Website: crate-barrel
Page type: cart
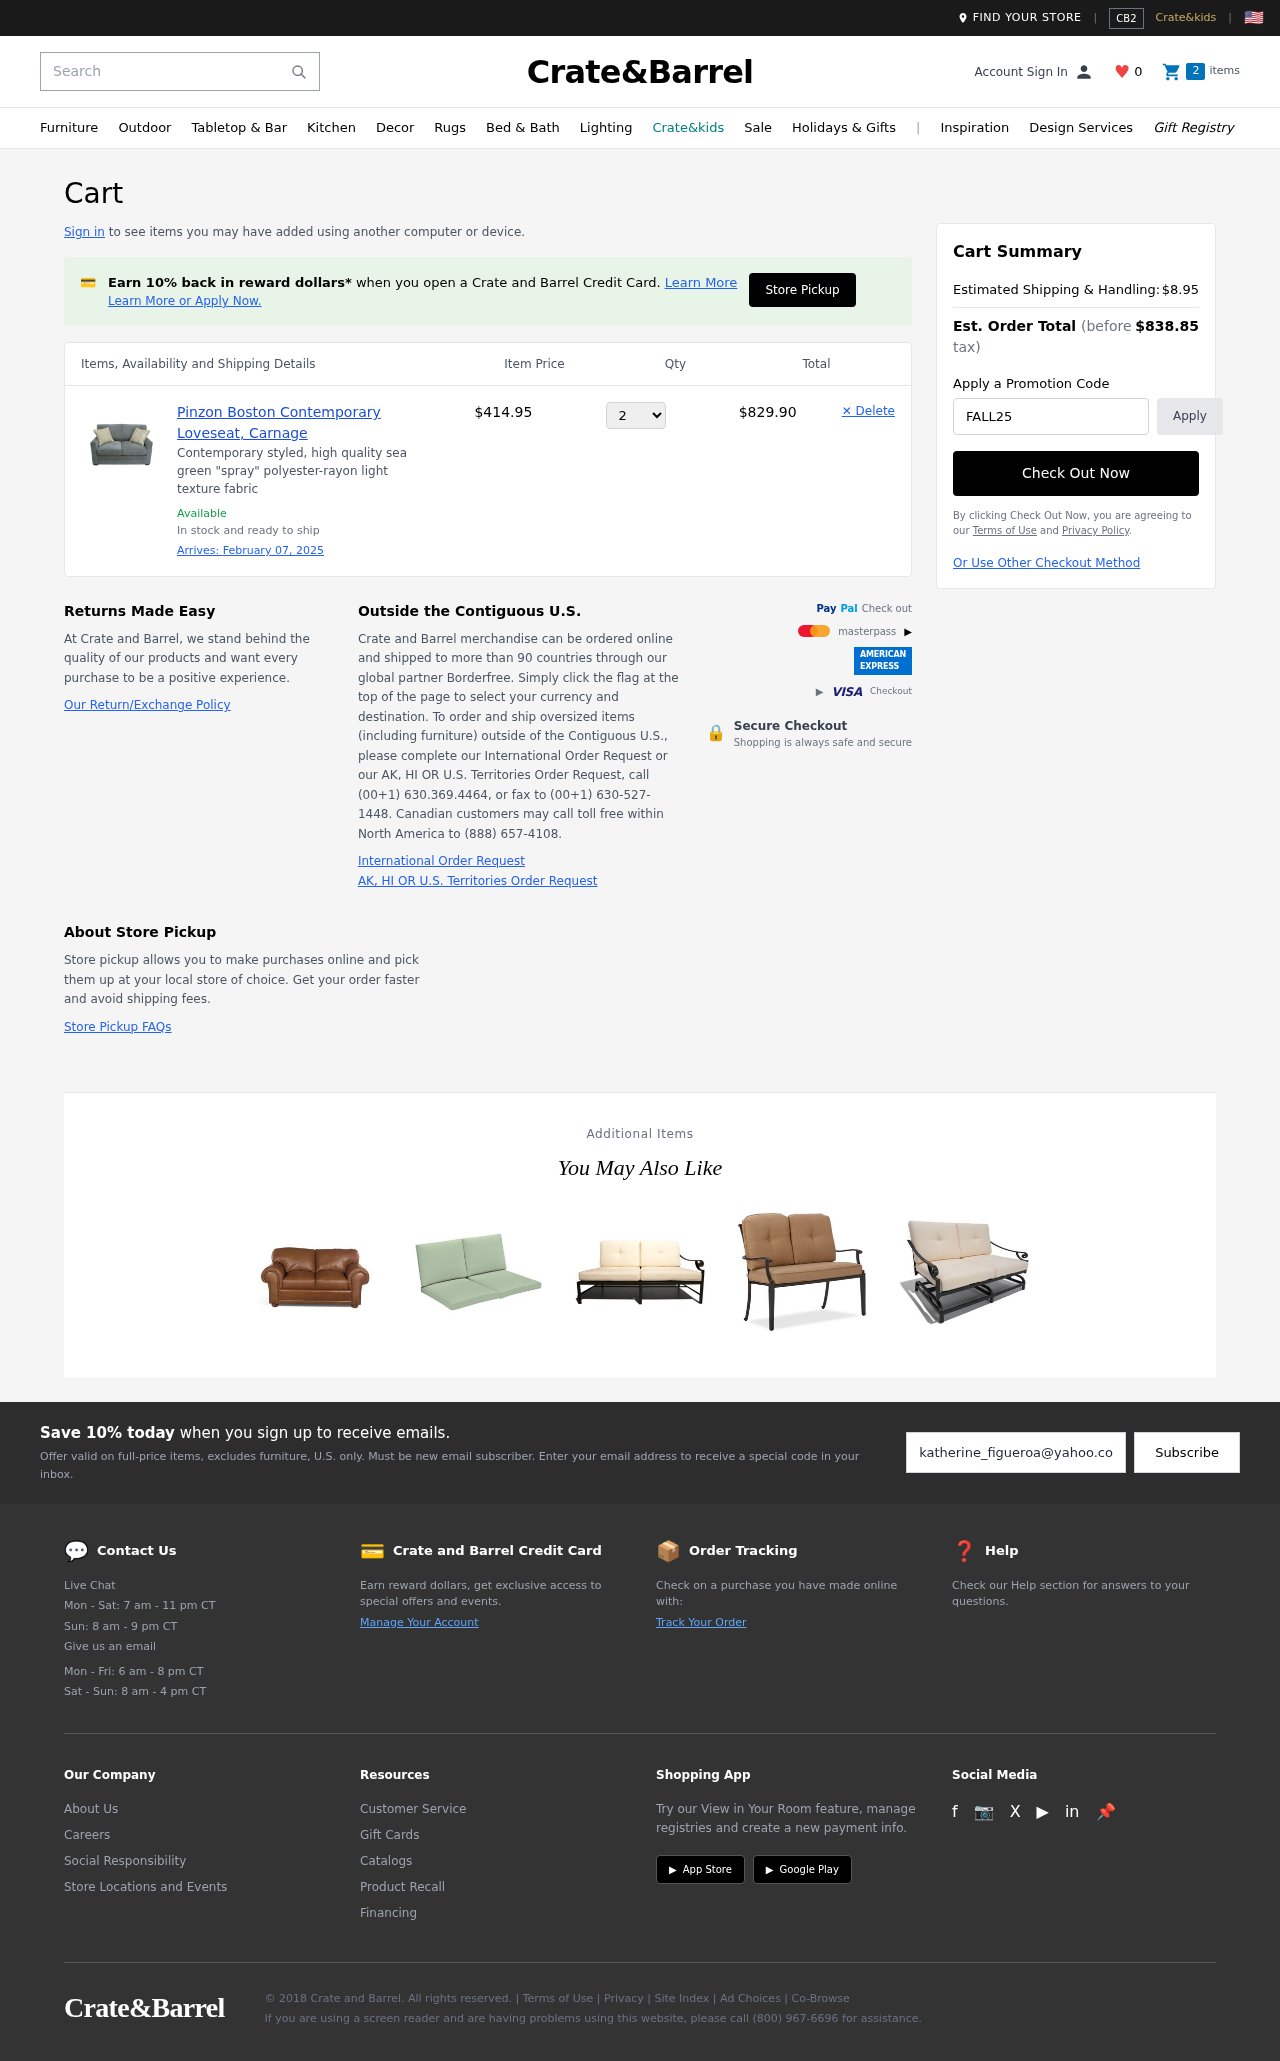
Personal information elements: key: PII_PROMO_CODE
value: FALL25
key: PII_EMAIL
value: katherine_figueroa@yahoo.com
Product elements: key: PRODUCT1_DESC
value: Contemporary styled, high quality sea green "spray" polyester-rayon light texture fabric
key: PRODUCT1_NAME
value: Pinzon Boston Contemporary Loveseat, Carnage
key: PRODUCT1_PRICE
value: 414.95
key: PRODUCT1_QUANTITY
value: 2
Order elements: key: ORDER_DELIVERY_DATE
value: February 07, 2025
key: ORDER_SUBTOTAL
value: $829.90
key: ORDER_SHIPPING_COST
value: $8.95
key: ORDER_TOTAL
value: $838.85